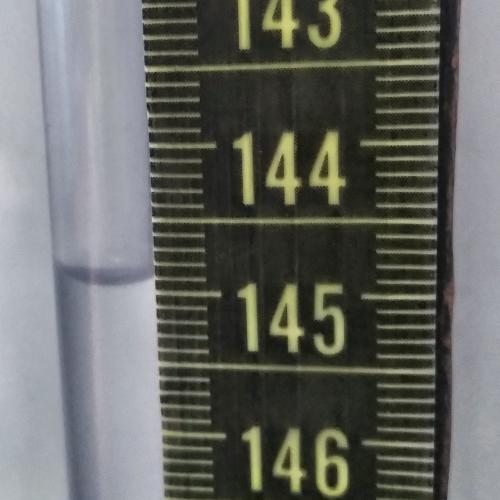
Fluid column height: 144.9 cm